Interaction volume radius: 5 \u00c5
Interaction volume height: 25 \u00c5
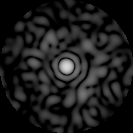
Disorder parameter: 0.8376